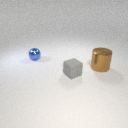
small gray rubber cube in front of large brown metal cylinder